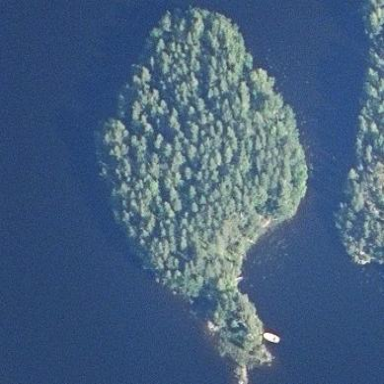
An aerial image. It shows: Islet.